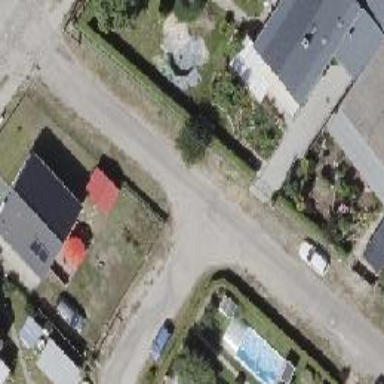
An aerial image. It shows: Smooth asphalt road in residential area.